Question: I'm using the MVVM structure and I wish to read a csv file, which I've added in the same folder as the viewmodel. I've tried to use the second answer in <URL> question, but my variable var is null, so it doesn't seem to find the file. Beneath is an image of the folders and what I've done so far.

Can anyone help me get the destination of the file so I can use it as a stream?
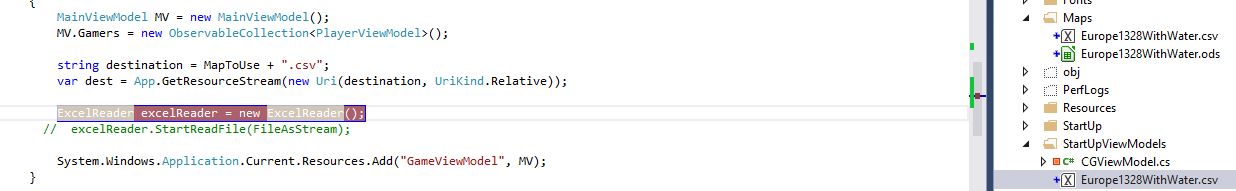
Answer: You need to provide a path relative to your package, thus it should work if done like this:
'''
var dest = App.GetResourceStream(new Uri(@"StartUpViewModels/" + destination, UriKind.Relative));
'''
<URL> to answer to similar question.
Remember also to check if your resource file added to package has set to , otherwise if it's set to , your file won't be added.